Question: Let's say we have two HTTP Async Calls, Task 1 and Task 2. And I want to execute both of them in the same time. and once both are finished, I want to trigger a function.

Since we don't know which task will be finished first, how can we know that the tasks are finished and trigger the function?
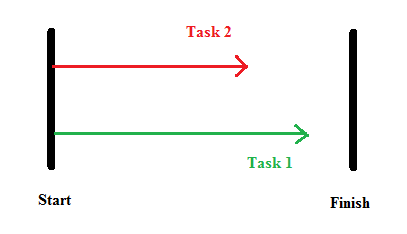
Answer: Create interface TaskComplete ,
'''
public interface TaskComplete {
public void TaskDone(String asyncClassName);
}
'''
Create object of it in class where you are calling async task.
'''
TaskComplete taskComplete = new TaskComplete() {
boolean firstDone = false;
boolean secondDone = false;
@Override
public void TaskDone(String asyncClassName) {
// TODO Auto-generated method stub
if(asyncClassName.equals("FIRST_ASYNC")) {
firstDone = true;
} else if(asyncClassName.equals("SECOND_ASYNC")) {
secondDone = true;
}
if(firstDone == true && secondDone == true) {
// Both async completed - do your work
}
}
};
'''
Call these from respective onPostExecute method of async class.
'''
taskComplete.TaskDone("FIRST_ASYNC");
taskComplete.TaskDone("SECOND_ASYNC");
'''